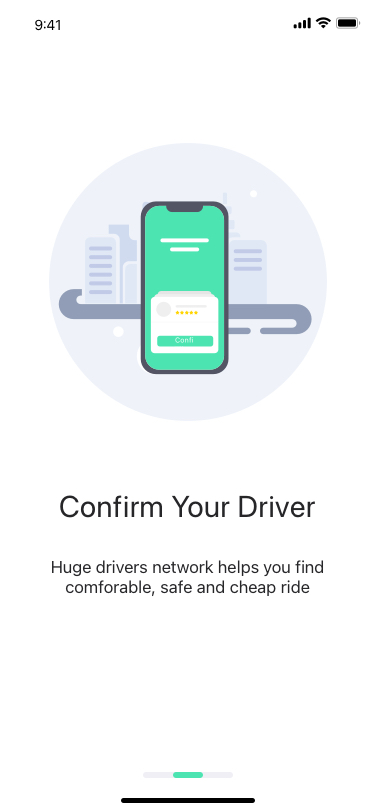
Text in this UI design:
Confirm Your Driver
Huge drivers network helps you find comforable, safe and cheap ride
Confirm